Question:
I had already add those params to url, how to add the header with value "bearer" and api_key to url in swift
'''
var urlComponents = URLComponents(string: "https://api.yelp.com/v3/businesses/search")!
urlComponents.queryItems = [
URLQueryItem(name: "query", value: "landmarks"),
URLQueryItem(name: "ll", value: "\(latitude), \(longitude)"),
]
'''
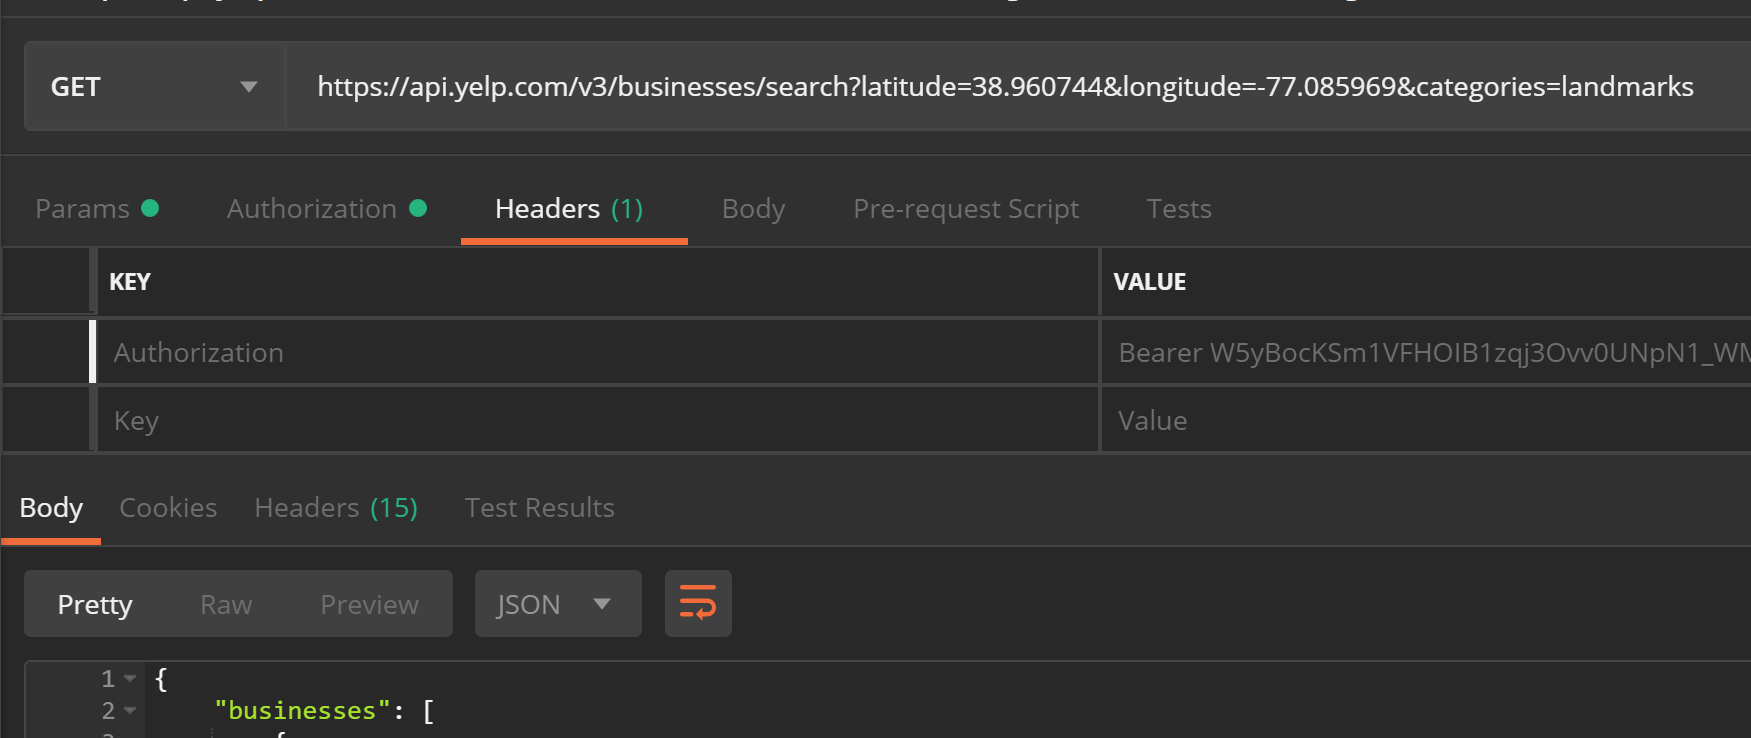
Answer: You can try
'''
let url = URL(string: urlStr)
var request = URLRequest(url: url!)
request.httpMethod = "POST"
request.setValue("application/json", forHTTPHeaderField:"Content-Type")
request.setValue("Bearer \(yourToken)", forHTTPHeaderField:"Authorization")
request.timeoutInterval = 60.0
URLSession.shared.dataTask(with: request) {
(data: Data?, response: URLResponse?, error: Error?) -> Void in
}.resume()
'''
Or better use <URL>
'''
let headers : HTTPHeaders = ["Content-Type":"application/json",
"Authorization":"Bearer \(yourToken)"]
Alamofire.request(urlStr!, method: .post, parameters:[:], encoding: JSONEncoding.default, headers:headers).validate().responseJSON { response in
}
'''